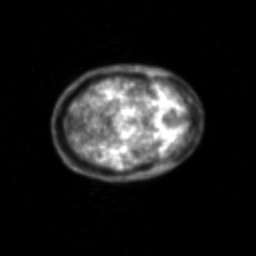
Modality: PET
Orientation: axial
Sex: female
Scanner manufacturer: siemens